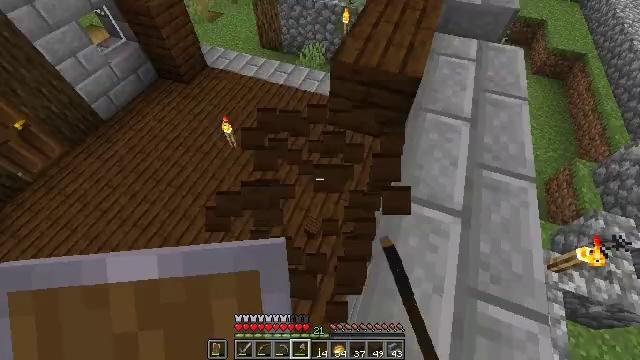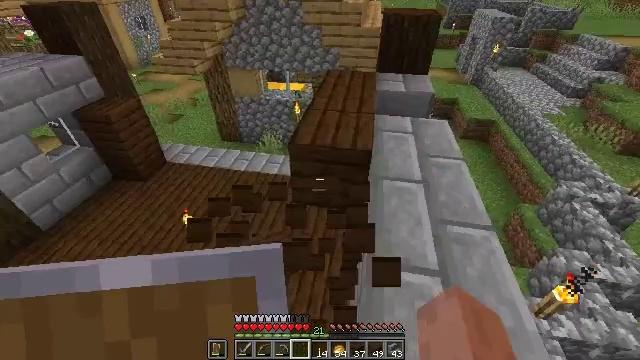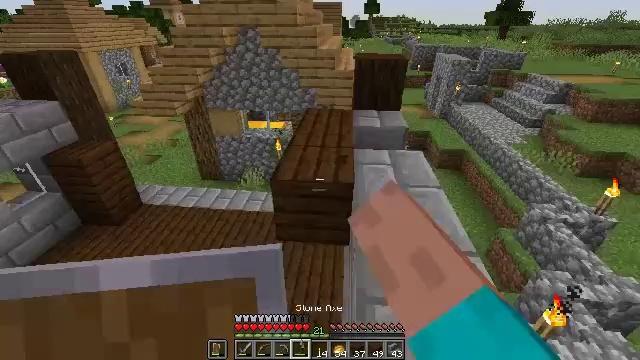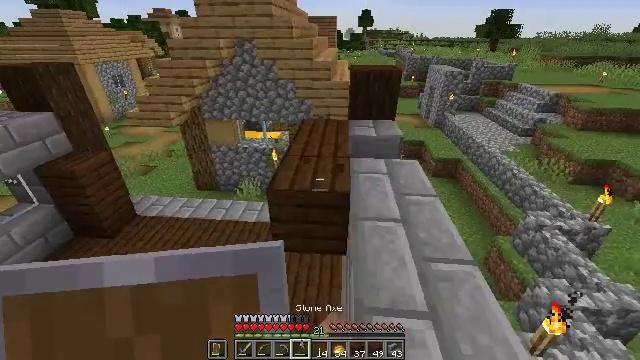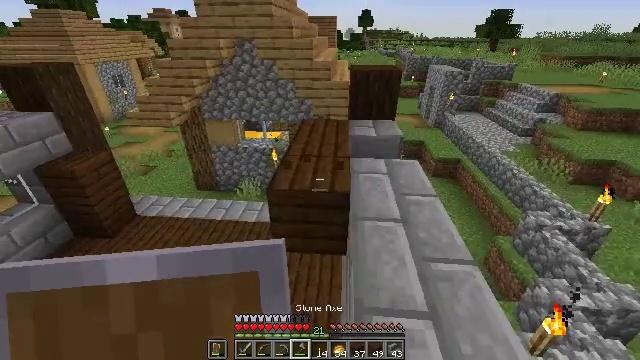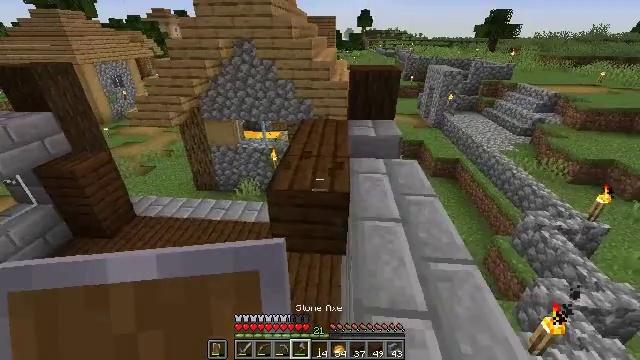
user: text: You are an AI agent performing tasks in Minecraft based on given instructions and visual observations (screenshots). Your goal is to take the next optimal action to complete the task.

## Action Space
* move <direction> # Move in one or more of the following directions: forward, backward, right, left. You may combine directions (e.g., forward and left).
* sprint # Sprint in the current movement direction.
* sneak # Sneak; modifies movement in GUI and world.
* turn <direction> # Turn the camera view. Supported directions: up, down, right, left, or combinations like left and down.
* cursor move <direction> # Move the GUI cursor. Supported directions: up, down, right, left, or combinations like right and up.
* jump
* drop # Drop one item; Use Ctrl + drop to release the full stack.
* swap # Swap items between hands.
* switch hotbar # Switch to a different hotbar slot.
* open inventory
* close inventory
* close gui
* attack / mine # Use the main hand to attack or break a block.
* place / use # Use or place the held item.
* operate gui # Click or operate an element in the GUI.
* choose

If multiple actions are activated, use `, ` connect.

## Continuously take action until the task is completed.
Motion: motion action
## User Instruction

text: Drop a stone axe.
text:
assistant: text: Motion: turn right and up, attack / mine, drop
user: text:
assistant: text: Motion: turn right and up, attack / mine, drop
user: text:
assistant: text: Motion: turn up, attack / mine, drop
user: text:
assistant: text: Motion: attack / mine
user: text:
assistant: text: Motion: attack / mine
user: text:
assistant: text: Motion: attack / mine